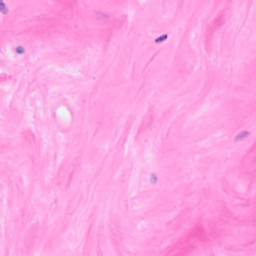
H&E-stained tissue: Breast